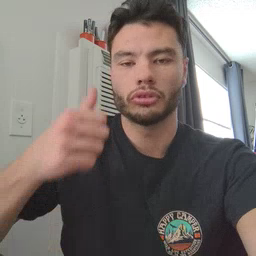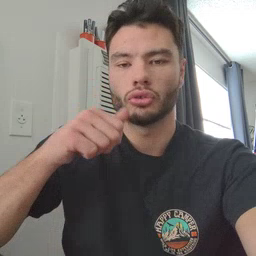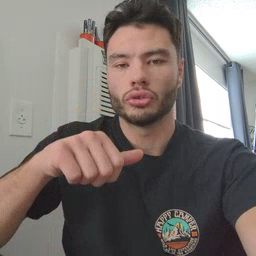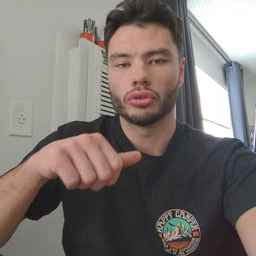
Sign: girl